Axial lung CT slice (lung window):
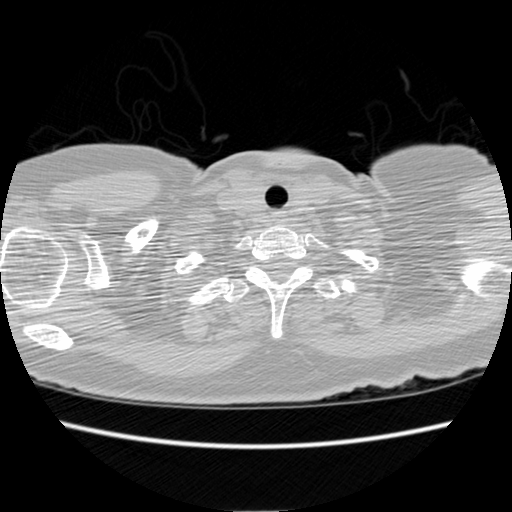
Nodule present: no